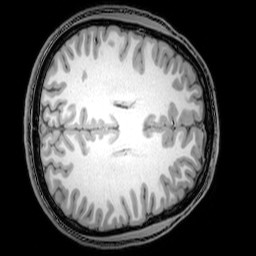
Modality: T1w
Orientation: axial
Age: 20
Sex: male
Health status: healthy
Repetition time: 0.081 s
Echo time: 0.037 s